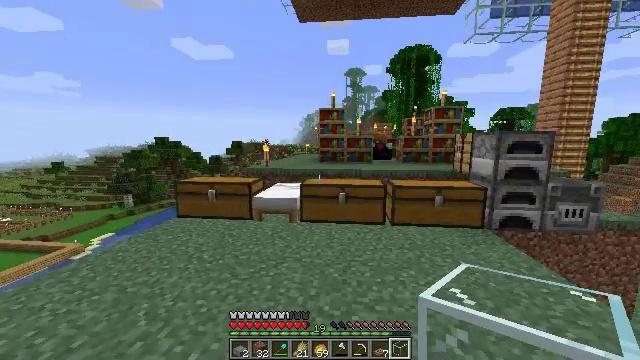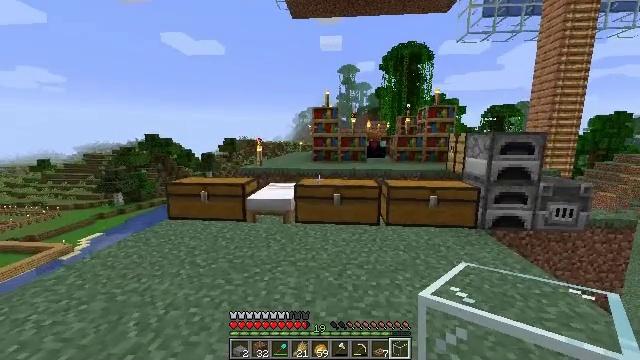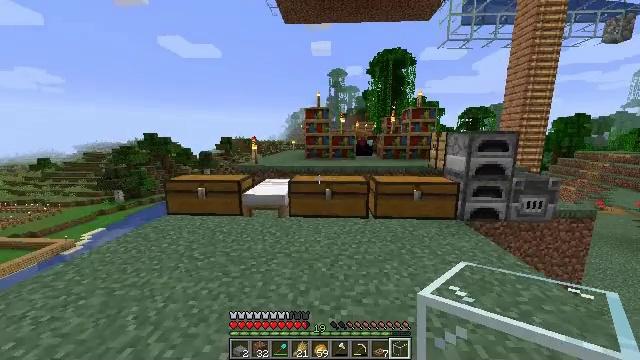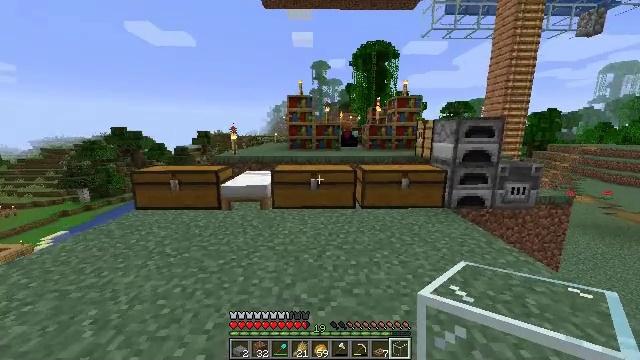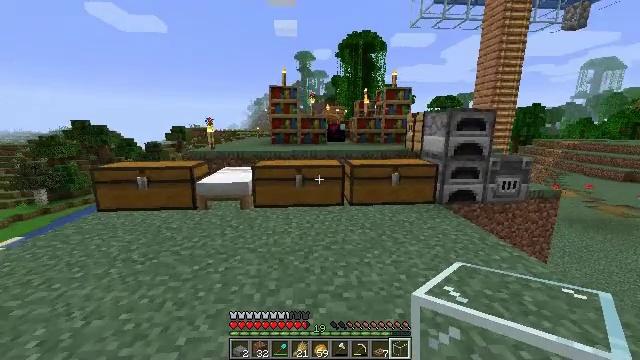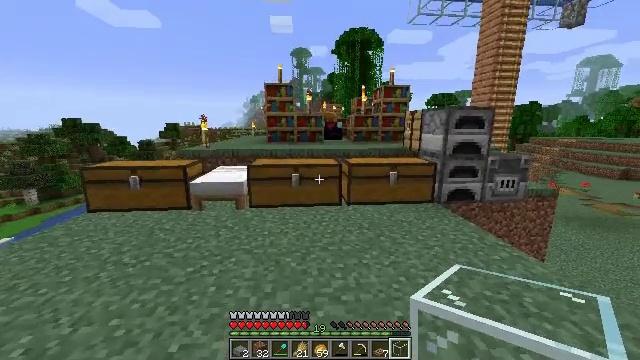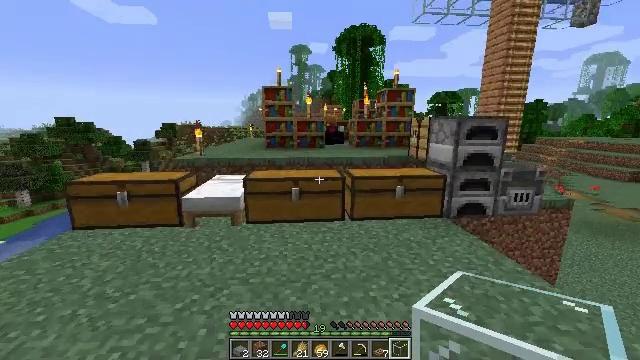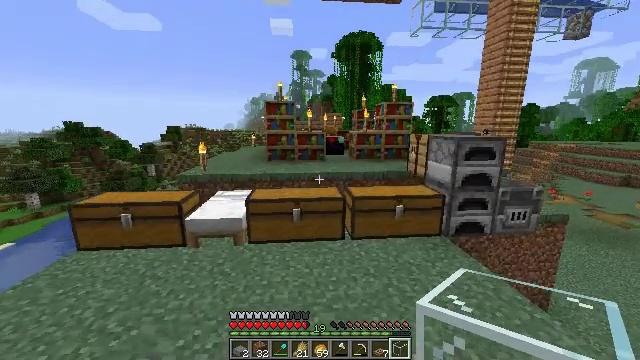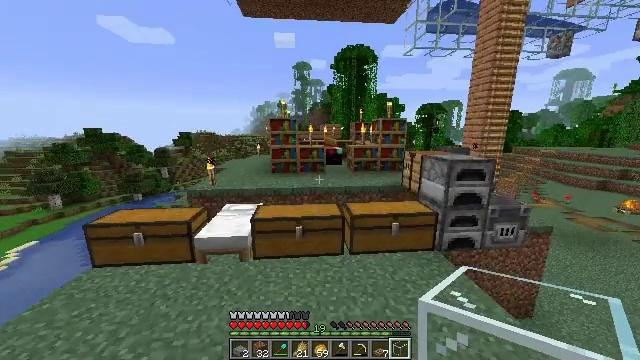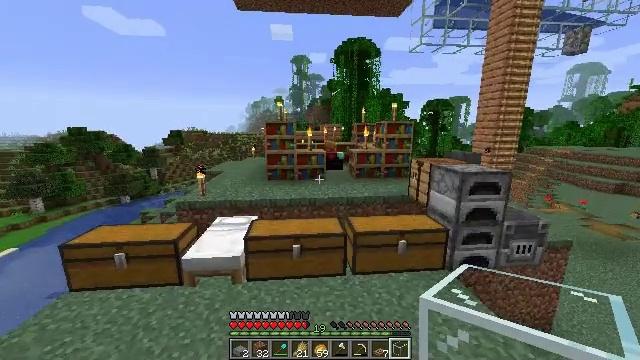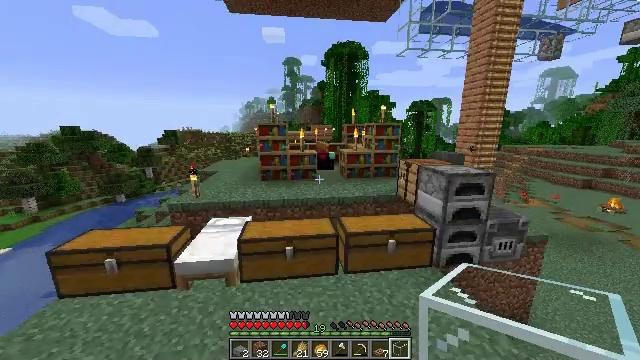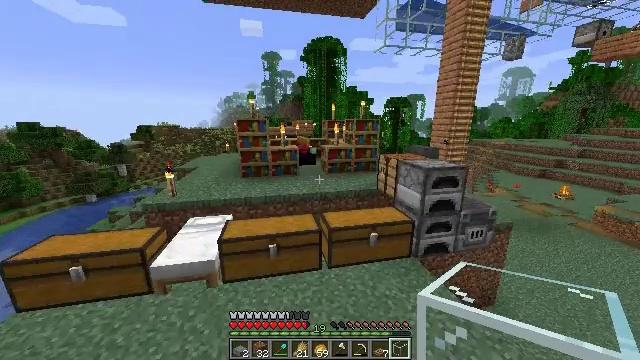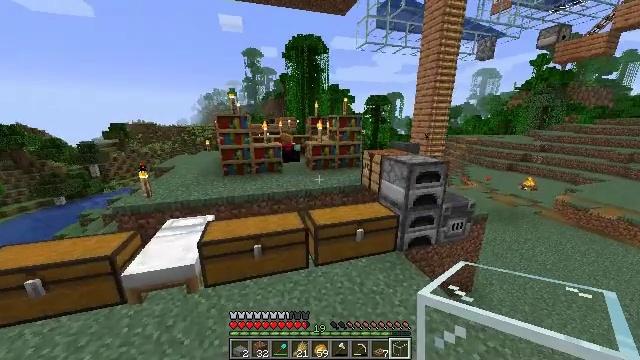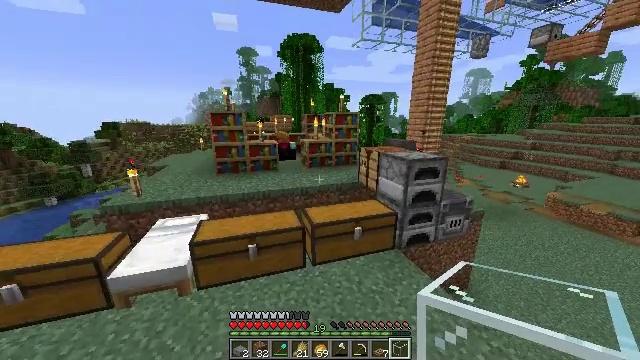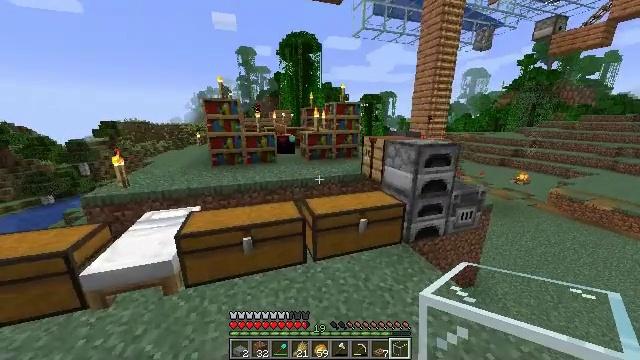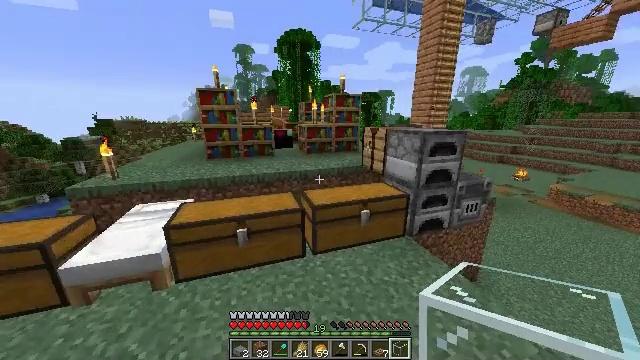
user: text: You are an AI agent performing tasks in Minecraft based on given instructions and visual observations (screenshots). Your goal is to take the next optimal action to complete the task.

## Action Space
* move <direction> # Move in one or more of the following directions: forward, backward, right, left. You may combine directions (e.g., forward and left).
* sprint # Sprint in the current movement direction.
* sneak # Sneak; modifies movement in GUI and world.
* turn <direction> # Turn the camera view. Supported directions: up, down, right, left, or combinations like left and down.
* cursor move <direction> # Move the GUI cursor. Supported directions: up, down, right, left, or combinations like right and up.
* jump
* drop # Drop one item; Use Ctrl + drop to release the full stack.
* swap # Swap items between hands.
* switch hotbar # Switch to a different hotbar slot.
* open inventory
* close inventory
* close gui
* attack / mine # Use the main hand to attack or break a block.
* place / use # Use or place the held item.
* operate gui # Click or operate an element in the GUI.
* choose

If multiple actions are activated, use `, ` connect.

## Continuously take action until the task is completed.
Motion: motion action
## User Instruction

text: Combine sticks and jungle wood planks to craft a jungle sign.
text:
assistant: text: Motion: move forward, turn right, jump
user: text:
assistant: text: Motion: move forward, turn right, jump
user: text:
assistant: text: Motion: move forward, turn right and down, jump
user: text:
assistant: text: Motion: move forward, turn right, jump
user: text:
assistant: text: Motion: move forward, jump
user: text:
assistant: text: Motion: move forward, jump
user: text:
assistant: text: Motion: move forward, sprint, jump
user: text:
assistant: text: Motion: move forward, sprint, jump
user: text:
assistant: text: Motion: move forward, sprint, jump
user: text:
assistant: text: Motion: move forward, turn right, jump
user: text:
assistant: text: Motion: move forward, turn right and down, jump
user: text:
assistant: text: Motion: move forward, turn right, jump
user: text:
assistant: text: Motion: move forward, turn right, jump
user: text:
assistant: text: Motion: move forward, jump
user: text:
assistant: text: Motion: move forward, jump
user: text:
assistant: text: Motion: move forward, jump
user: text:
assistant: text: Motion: move forward, sprint, jump
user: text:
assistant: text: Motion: move forward, sprint, jump
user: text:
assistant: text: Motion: move forward, sprint, jump
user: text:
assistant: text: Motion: move forward, sprint, jump
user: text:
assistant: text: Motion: move forward, jump
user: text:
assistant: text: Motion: move forward, turn right, jump
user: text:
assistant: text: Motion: move forward, turn right, jump
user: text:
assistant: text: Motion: move forward, turn right
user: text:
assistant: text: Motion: move forward, turn right
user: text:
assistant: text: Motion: move forward, turn right
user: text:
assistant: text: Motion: turn right and up
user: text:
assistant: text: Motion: turn right
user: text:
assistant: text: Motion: turn right
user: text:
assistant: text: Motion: turn right